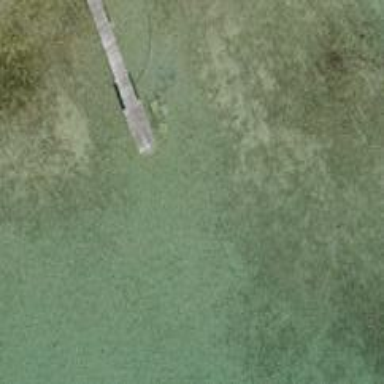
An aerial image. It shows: Man-made pier.